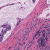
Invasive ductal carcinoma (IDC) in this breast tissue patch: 0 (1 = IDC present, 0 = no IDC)